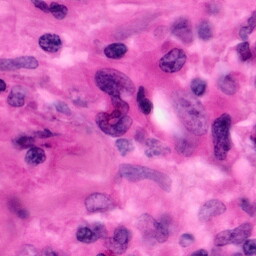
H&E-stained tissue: Pancreatic